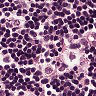
Metastatic tissue present: no